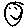
Label: smiley face